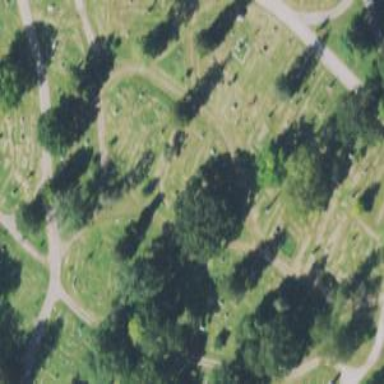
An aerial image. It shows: Cemetery.